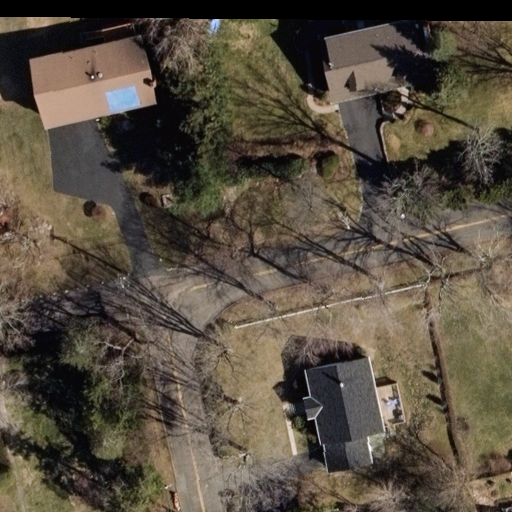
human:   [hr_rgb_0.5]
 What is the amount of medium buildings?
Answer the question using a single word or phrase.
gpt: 3

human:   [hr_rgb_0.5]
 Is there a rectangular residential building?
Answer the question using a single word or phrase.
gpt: yes

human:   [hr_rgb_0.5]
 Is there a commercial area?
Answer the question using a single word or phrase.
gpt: no

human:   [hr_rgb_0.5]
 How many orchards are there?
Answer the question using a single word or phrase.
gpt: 0

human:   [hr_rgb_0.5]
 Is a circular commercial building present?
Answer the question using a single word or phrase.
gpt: no

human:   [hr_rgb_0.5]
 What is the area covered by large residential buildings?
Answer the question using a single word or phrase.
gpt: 0m2

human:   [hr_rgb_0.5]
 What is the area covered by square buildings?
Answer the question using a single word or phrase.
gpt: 0m2

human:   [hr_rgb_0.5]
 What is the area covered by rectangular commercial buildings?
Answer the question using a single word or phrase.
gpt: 0m2

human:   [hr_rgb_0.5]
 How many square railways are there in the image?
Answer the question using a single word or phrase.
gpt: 0

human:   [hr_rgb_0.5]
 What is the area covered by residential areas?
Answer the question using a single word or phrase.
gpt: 0m2

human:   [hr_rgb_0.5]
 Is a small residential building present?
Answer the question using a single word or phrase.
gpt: yes

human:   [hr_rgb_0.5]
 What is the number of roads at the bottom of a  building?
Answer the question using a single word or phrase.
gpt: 2

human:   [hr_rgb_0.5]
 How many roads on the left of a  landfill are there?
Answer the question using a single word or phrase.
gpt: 0

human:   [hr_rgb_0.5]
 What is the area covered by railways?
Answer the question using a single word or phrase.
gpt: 0m2

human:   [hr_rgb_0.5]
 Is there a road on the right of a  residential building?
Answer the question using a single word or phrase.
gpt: yes

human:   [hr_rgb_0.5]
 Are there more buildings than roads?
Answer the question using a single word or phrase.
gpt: yes

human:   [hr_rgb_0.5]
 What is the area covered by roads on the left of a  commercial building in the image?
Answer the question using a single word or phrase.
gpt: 0m2

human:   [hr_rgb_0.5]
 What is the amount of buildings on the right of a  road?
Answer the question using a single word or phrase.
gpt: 3

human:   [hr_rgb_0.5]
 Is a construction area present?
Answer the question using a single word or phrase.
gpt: no

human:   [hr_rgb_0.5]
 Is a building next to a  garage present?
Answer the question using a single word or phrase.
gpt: no

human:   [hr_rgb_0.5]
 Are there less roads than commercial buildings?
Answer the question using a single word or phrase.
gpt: no

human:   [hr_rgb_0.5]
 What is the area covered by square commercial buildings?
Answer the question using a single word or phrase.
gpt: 0m2

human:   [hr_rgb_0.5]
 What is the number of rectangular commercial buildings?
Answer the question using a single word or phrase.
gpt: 0

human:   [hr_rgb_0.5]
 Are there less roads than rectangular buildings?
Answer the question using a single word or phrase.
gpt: no

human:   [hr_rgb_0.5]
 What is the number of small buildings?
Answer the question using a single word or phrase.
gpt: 2

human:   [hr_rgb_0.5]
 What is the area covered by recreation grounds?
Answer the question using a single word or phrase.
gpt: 0m2

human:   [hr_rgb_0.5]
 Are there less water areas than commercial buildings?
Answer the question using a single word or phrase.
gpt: no

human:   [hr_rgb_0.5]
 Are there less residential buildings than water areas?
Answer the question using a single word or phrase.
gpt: no

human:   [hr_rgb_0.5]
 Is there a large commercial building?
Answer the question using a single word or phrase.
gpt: no

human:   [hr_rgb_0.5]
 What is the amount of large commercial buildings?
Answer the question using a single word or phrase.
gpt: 0

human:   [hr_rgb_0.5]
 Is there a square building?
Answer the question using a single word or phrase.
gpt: no

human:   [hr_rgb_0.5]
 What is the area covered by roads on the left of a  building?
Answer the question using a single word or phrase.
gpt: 0m2

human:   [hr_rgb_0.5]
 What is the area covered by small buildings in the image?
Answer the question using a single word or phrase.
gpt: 4m2

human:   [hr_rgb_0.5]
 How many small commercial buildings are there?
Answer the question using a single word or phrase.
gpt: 0

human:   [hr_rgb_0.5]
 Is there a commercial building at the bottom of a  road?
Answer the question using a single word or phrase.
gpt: no

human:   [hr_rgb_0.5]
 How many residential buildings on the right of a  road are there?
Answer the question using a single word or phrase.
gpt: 3